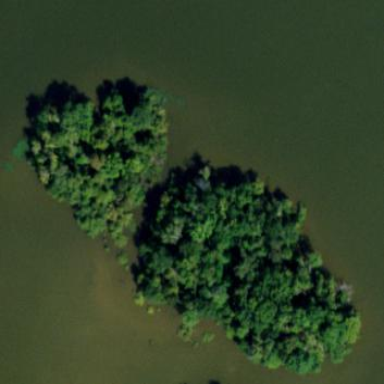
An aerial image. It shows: Islet covered with woodland.